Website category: sports
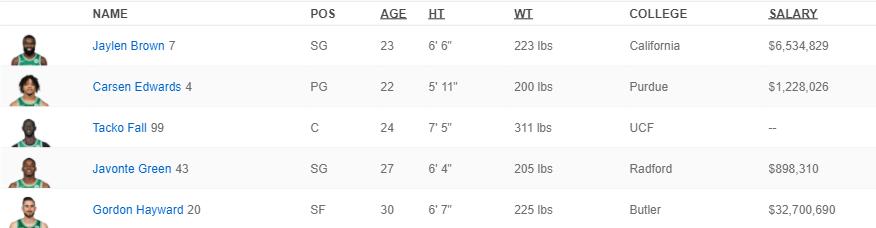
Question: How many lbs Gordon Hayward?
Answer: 225 lbs

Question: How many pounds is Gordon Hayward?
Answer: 225 lbs

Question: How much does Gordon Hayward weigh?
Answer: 225 lbs

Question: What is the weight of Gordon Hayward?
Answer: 225 lbs

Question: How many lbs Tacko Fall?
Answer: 311 lbs

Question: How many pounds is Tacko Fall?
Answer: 311 lbs

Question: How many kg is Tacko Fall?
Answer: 311 lbs

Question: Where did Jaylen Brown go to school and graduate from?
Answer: California

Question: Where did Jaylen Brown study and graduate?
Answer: California

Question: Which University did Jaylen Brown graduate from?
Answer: California

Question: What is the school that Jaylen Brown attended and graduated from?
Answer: California

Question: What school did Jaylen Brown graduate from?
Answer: California

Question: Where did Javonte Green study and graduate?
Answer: Radford

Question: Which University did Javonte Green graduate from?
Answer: Radford

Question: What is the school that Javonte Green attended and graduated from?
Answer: Radford

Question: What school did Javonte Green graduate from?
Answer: Radford

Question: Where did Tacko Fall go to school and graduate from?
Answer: UCF

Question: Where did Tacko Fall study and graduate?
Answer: UCF

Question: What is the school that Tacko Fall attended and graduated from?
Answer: UCF

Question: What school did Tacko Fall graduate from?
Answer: UCF

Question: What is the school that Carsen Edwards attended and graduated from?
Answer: Purdue

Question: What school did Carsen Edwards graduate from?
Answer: Purdue

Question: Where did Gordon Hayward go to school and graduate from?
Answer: Butler

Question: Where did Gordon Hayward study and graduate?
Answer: Butler

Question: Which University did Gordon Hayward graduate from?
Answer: Butler

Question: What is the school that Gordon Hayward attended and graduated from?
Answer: Butler

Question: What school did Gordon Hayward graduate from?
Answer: Butler

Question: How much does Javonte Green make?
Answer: $898,310

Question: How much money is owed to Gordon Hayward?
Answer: $32,700,690

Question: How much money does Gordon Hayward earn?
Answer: $32,700,690

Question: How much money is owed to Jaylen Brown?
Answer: $6,534,829

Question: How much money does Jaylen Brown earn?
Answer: $6,534,829

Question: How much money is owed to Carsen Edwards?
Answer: $1,228,026

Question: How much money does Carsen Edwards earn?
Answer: $1,228,026

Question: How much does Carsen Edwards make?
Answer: $1,228,026

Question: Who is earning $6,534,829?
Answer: Jaylen Brown

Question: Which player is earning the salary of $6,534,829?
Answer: Jaylen Brown

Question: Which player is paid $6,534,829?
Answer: Jaylen Brown

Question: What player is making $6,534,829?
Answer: Jaylen Brown

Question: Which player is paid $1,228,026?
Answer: Carsen Edwards

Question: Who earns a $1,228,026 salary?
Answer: Carsen Edwards

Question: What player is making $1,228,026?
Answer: Carsen Edwards

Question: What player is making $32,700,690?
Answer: Gordon Hayward

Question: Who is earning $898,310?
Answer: Javonte Green

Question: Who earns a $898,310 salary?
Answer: Javonte Green

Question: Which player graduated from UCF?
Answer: Tacko Fall

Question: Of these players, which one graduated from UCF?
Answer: Tacko Fall

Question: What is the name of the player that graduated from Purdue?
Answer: Carsen Edwards

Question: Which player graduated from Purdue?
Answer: Carsen Edwards

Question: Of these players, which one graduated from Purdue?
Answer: Carsen Edwards

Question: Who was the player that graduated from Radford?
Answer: Javonte Green

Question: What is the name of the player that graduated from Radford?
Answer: Javonte Green

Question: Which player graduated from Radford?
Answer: Javonte Green

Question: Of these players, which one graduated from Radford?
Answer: Javonte Green

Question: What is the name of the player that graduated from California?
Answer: Jaylen Brown

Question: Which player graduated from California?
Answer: Jaylen Brown

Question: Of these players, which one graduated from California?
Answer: Jaylen Brown

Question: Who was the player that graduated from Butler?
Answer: Gordon Hayward

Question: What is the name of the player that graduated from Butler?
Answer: Gordon Hayward

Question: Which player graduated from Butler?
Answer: Gordon Hayward

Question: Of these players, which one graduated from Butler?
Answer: Gordon Hayward